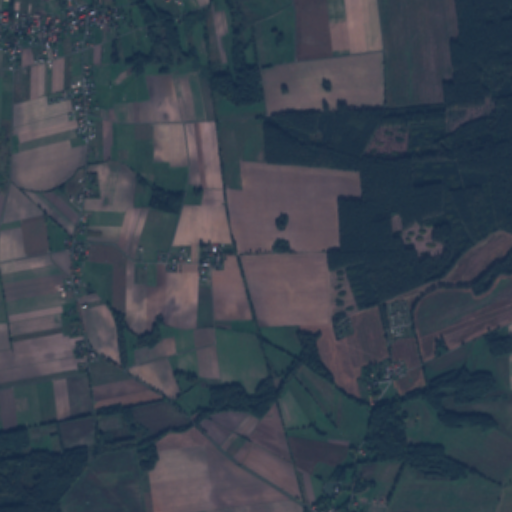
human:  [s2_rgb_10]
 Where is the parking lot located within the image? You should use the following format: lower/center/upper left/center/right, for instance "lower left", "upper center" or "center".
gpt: The parking lot is located in the upper left of the image.
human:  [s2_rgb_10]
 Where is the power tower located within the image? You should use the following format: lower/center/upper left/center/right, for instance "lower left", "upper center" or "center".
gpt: The power tower is located in the left of the image.
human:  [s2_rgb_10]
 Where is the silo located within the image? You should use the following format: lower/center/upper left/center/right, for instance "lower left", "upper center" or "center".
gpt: The silo is located in the center left of the image.
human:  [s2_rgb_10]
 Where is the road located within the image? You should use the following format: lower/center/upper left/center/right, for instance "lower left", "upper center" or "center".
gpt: There is no road in the image.